Field crop: maize
Growth stage: 2
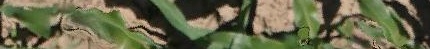
Species: maize